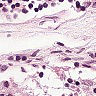
Metastatic tissue present: no